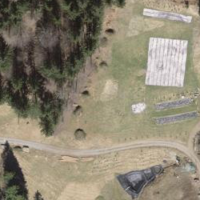
EUNIS habitat code: 43
Species observed at this site:
Caltha palustris